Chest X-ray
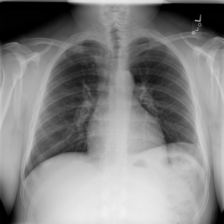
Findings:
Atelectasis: negative
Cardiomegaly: negative
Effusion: negative
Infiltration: negative
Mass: negative
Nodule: negative
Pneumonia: negative
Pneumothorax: negative
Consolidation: negative
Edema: negative
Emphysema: negative
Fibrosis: negative
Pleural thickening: negative
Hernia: negative